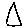
Label: triangle